Question: I am new in developing an iPhone application with a developer certificate and I got confused when read the steps provided online.
I have created an application in Xcode which I named it finalApp and before I tried to test on my device I tried it on the simulator and it works fine.I have registered for a developer certificate and I have my Iphone developer certificate in my Keychain Access which looks like this:

What I did afterwards was to go to my application's build setting and change all my code singing to this cert which is under ( I suspect something I did here might be wrong or incomplete). Next I change my running device to my device name which is 'iPhone'. After which I ran the program and it gives me this message.
'''
Code Sign error:A valid provisioning profile matching the application's Identifier **None.finalApp** could not be found.
'''
So based on this error I am guessing that I have missed out creating a provisioning profile? Or is there any thing else that I left out? What should I do in order to install my application in my iPhone?
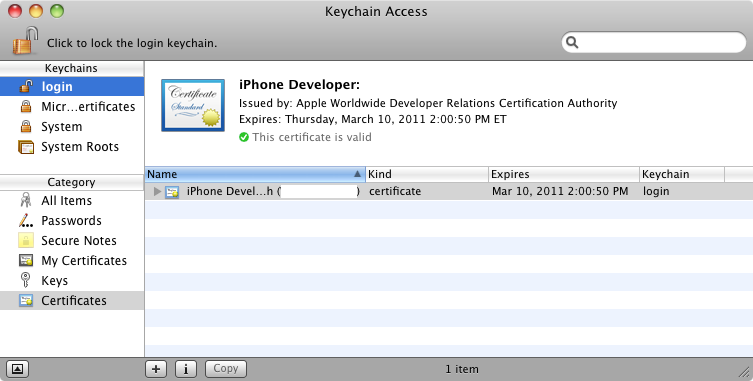
Answer: This type of ERROR is come because of are diffrent.
In your change as or what ever you used during creating the App Id.
in your case you are using which are not matching with your Bundle Id.